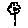
Label: flower